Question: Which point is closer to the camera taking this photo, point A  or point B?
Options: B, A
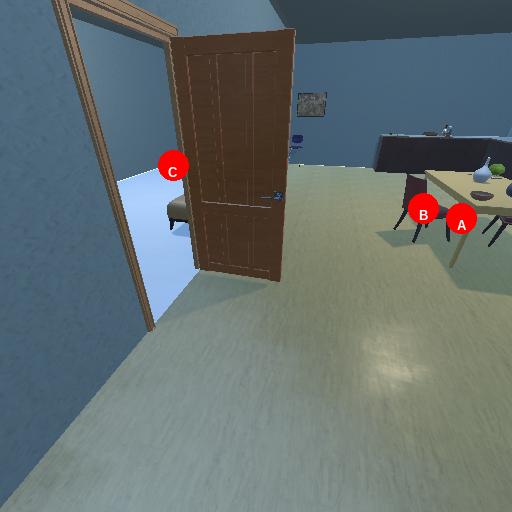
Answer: B